Question: SonarQube <URL> created a lot of False Positives, because of the use of the JSP custom tags with "style" name.

Environment:
- - <URL>- -
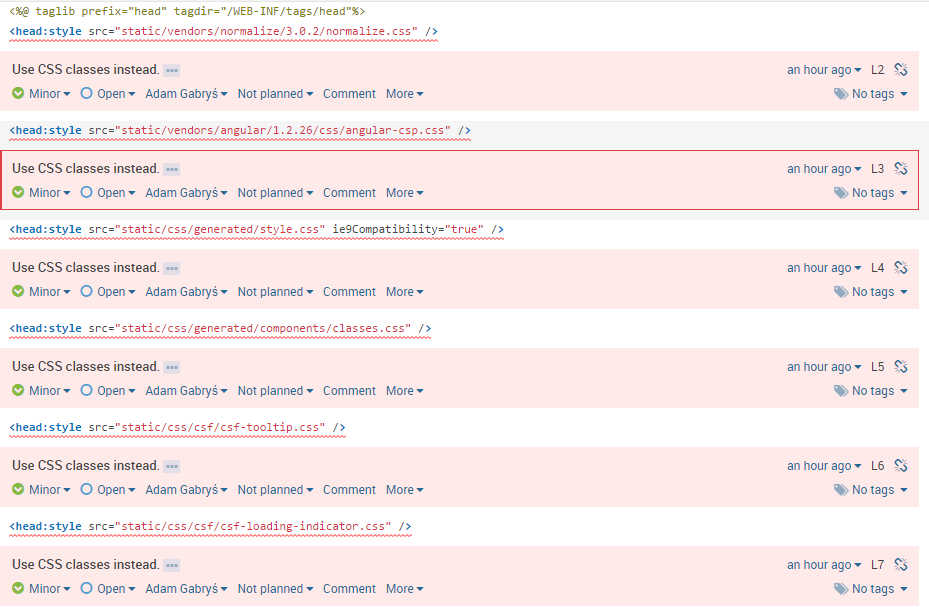
Answer: This is a bug in the rule. It marks all elements which local name is equal to 'style'. Authors of the SonarQube <URL>. It will be fixed in 2.4 version.